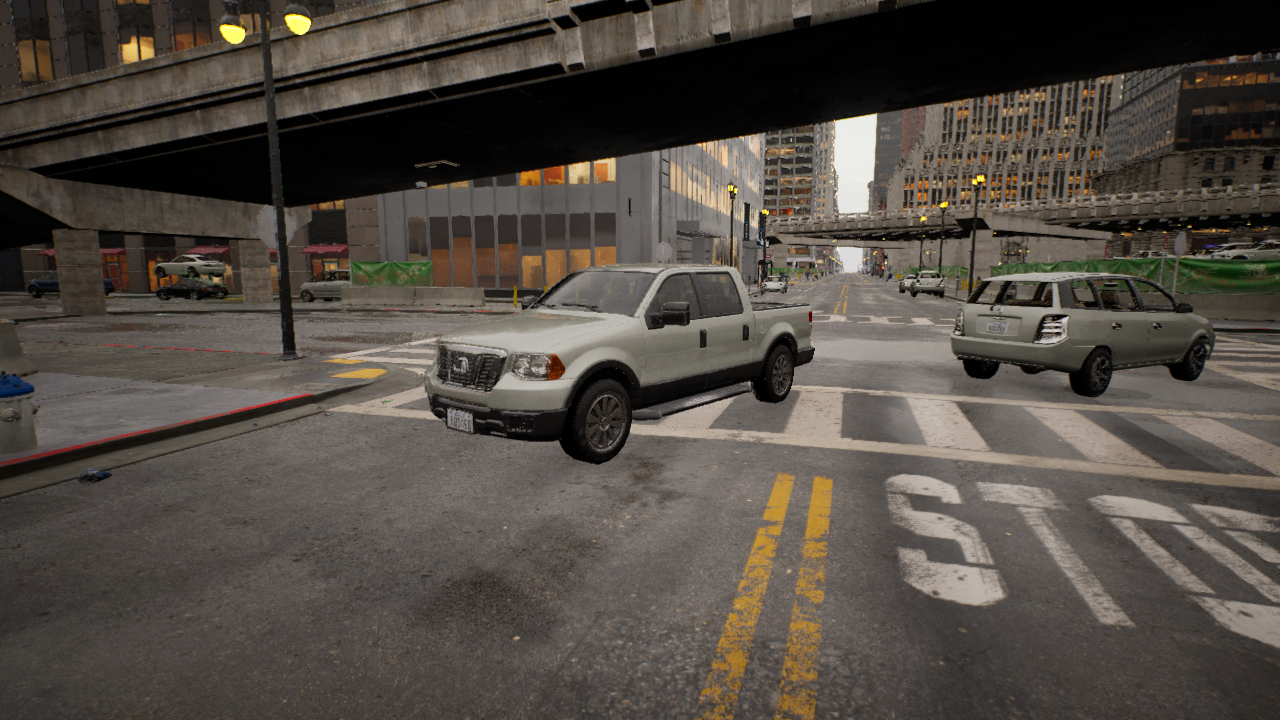
Venue: intersection
Lighting: golden hour
Vehicle rig: pickup